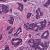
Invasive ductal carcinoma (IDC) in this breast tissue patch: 0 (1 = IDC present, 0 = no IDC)